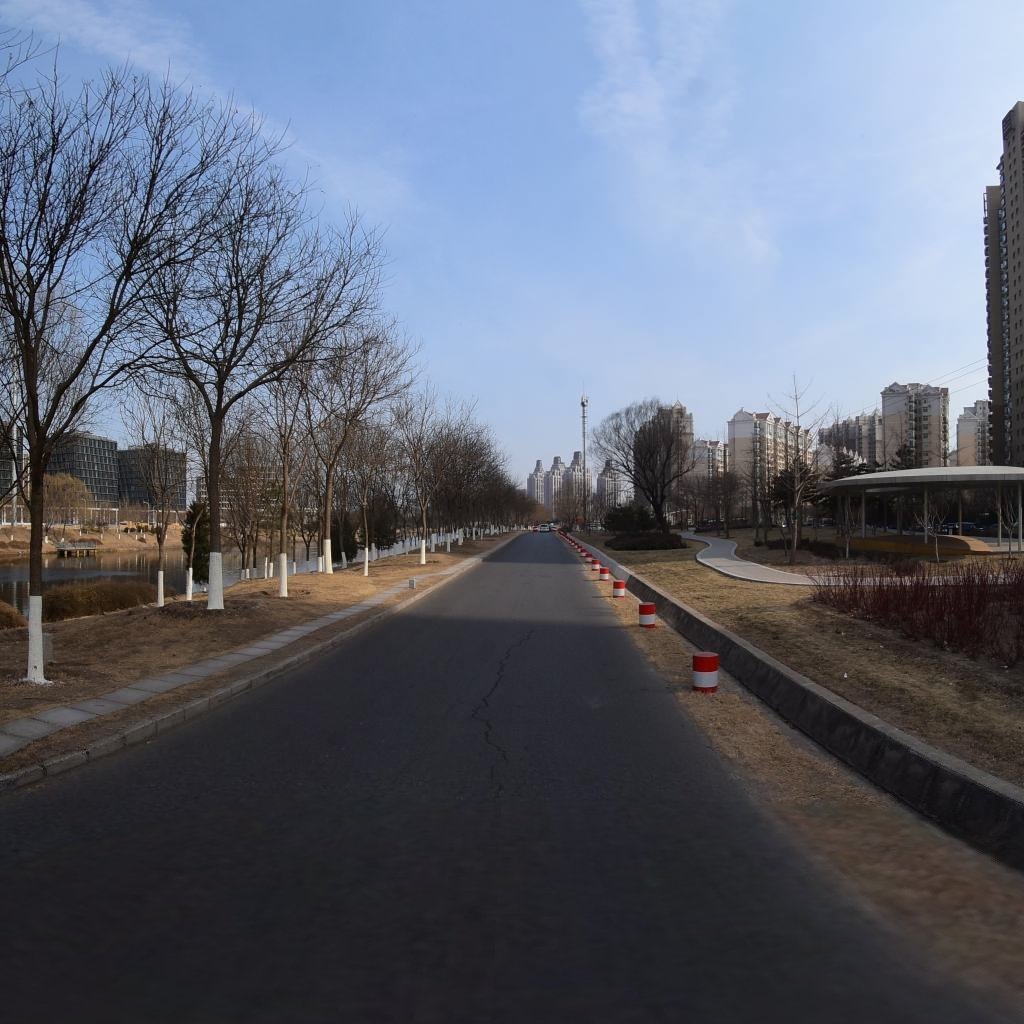
Region: Chaoyang
Road damage annotations: longitudinal crack